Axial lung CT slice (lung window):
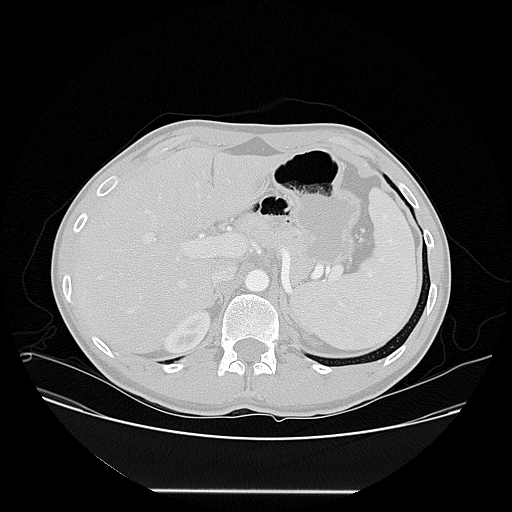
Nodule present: no